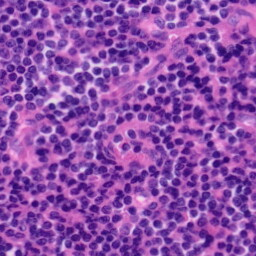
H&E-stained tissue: Tonsil